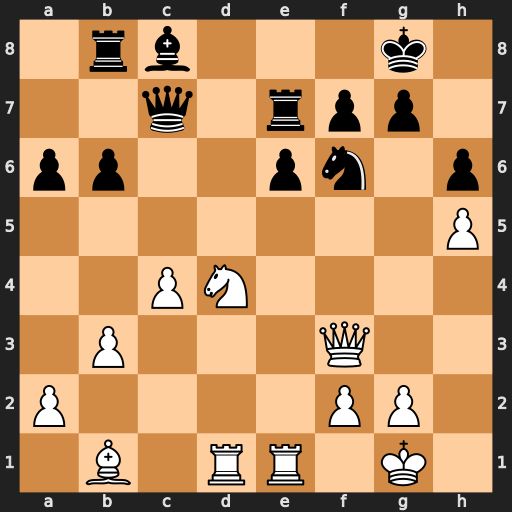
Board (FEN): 1rb3k1/2q1rpp1/pp2pn1p/7P/2PN4/1P3Q2/P4PP1/1B1RR1K1
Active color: w
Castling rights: -
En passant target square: -
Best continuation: Nc6 Bb7 Nxe7+